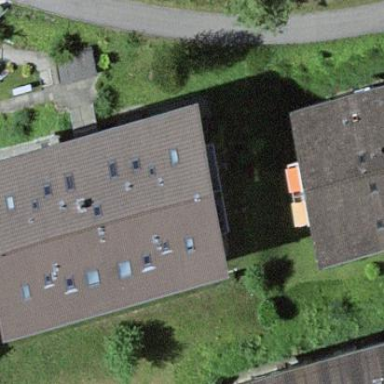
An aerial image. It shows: Image showing building with apartments.